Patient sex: F
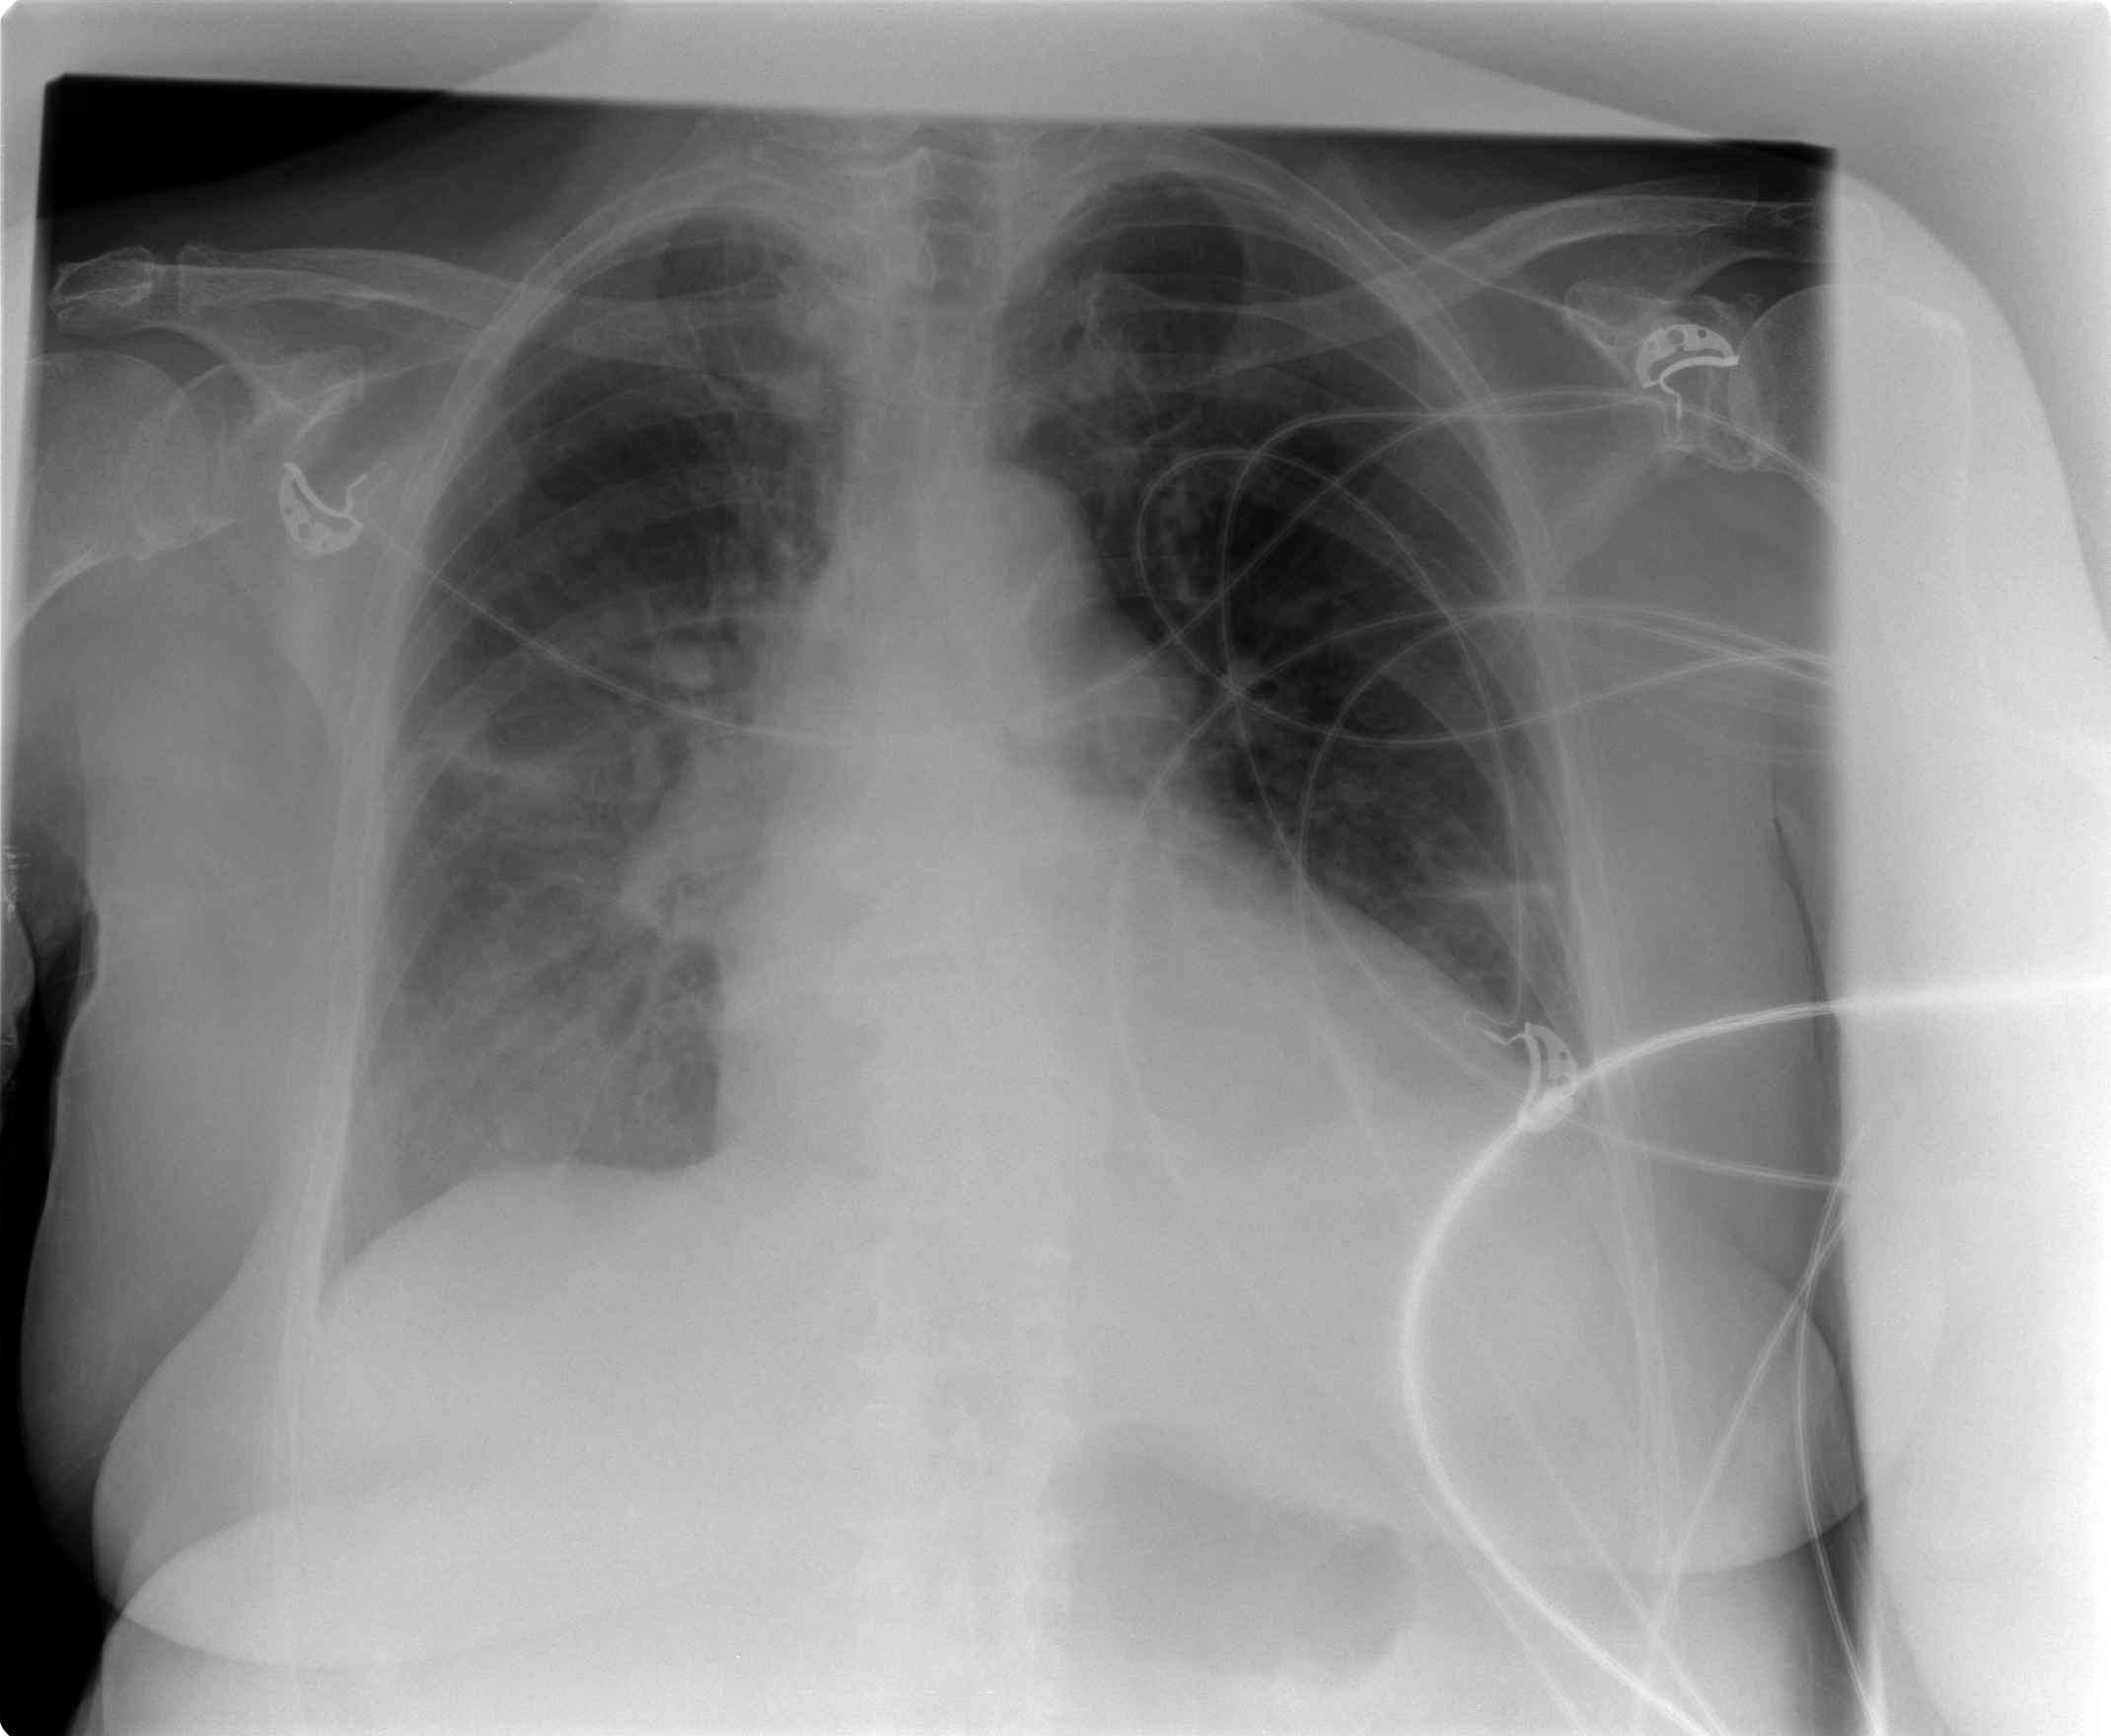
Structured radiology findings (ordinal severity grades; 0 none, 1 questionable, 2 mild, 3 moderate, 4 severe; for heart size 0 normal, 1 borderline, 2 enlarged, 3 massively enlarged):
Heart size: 2
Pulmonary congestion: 2
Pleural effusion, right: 2
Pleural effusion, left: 1
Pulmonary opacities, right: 2
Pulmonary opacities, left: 0
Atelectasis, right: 2
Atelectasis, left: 2